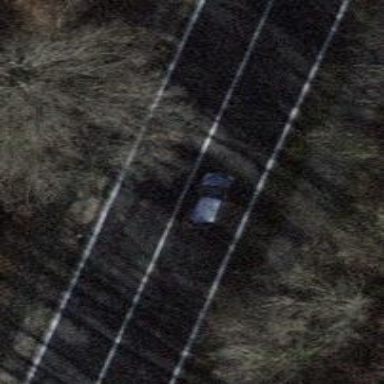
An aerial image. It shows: Primary road with asphalt surface.